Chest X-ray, PA view. Patient: 50 years old, sex M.
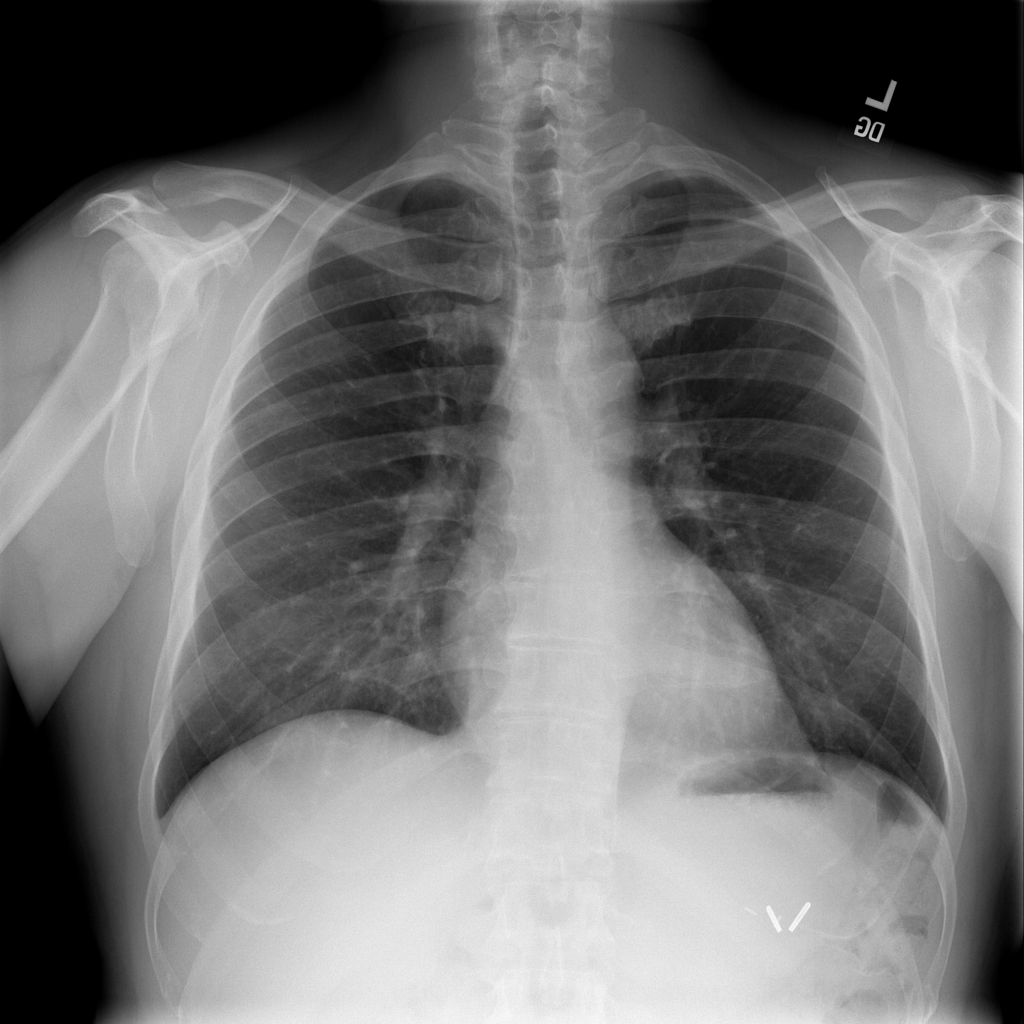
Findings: No Finding